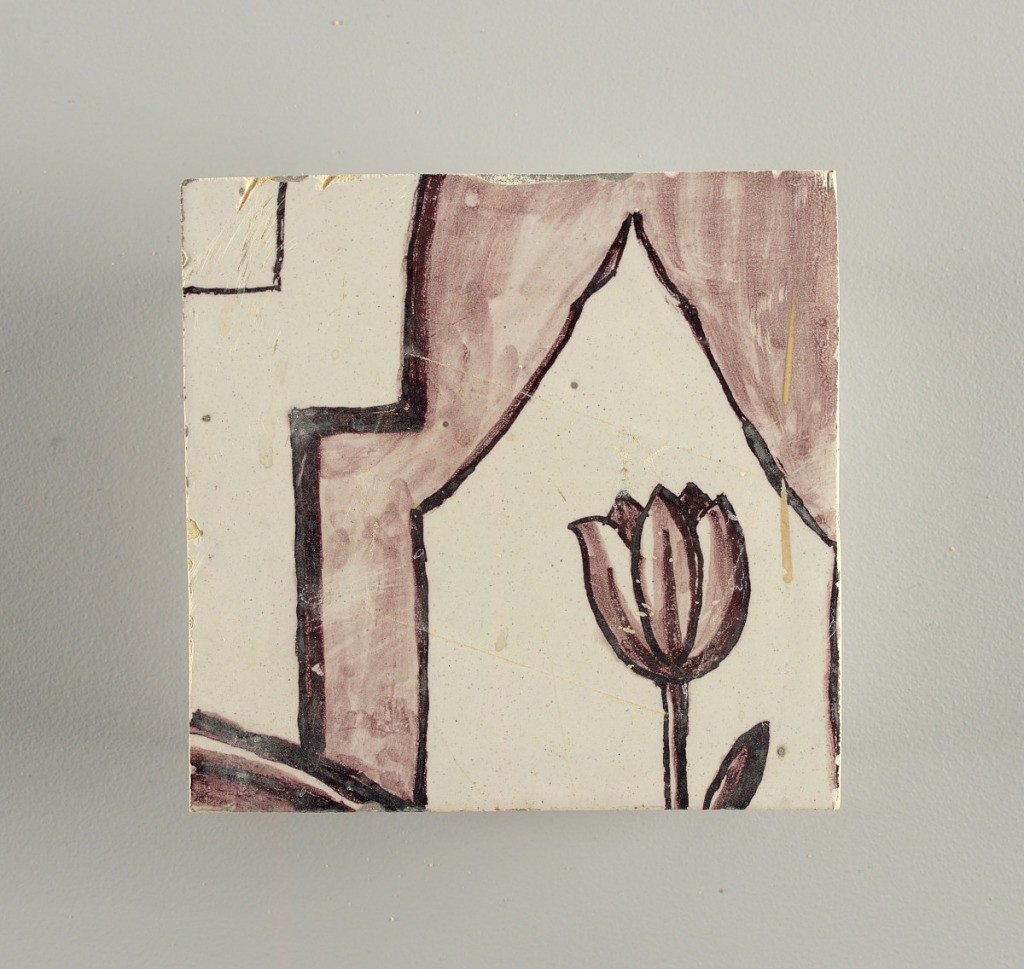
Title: Wall facing
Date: ca. 1725
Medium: tin-glazed earthenware, underglaze
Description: Running design for a frieze or a dado, composed of scrolls of foliage and strapwork, and four repeating motifs--a seated woman in a small upright oval medallion, a putto seated on a rocailled base, and strapwork in axial pattern.  The various panels, A to F, show various repeats of the same design, all being five tiles high and a varying number of tiles wide.